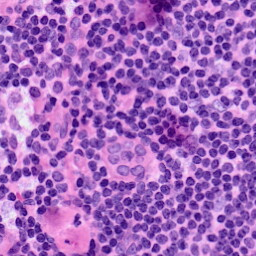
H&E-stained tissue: LymphNode